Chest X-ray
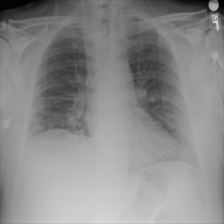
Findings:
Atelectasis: positive
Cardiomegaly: negative
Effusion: negative
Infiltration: positive
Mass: negative
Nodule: positive
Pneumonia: negative
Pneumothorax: negative
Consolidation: negative
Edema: negative
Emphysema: negative
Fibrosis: negative
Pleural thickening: negative
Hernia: negative